Aerial crown-view tile of a tropical tree (Barro Colorado Island, Panama), acquired 20240813:
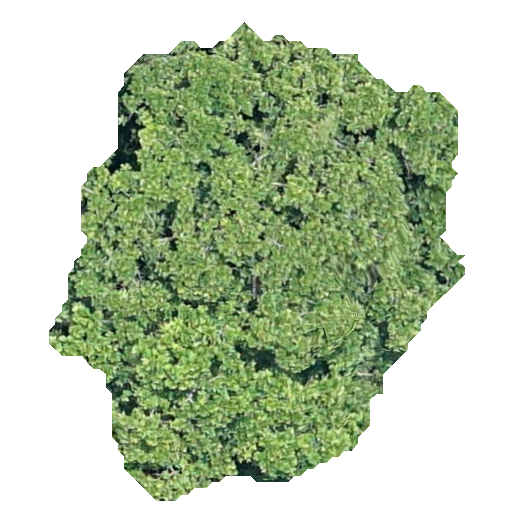
Species: Anacardium excelsum
GBIF accepted scientific name: Anacardium excelsum
Crown area: 206.585 m²